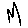
Label: zigzag